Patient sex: M
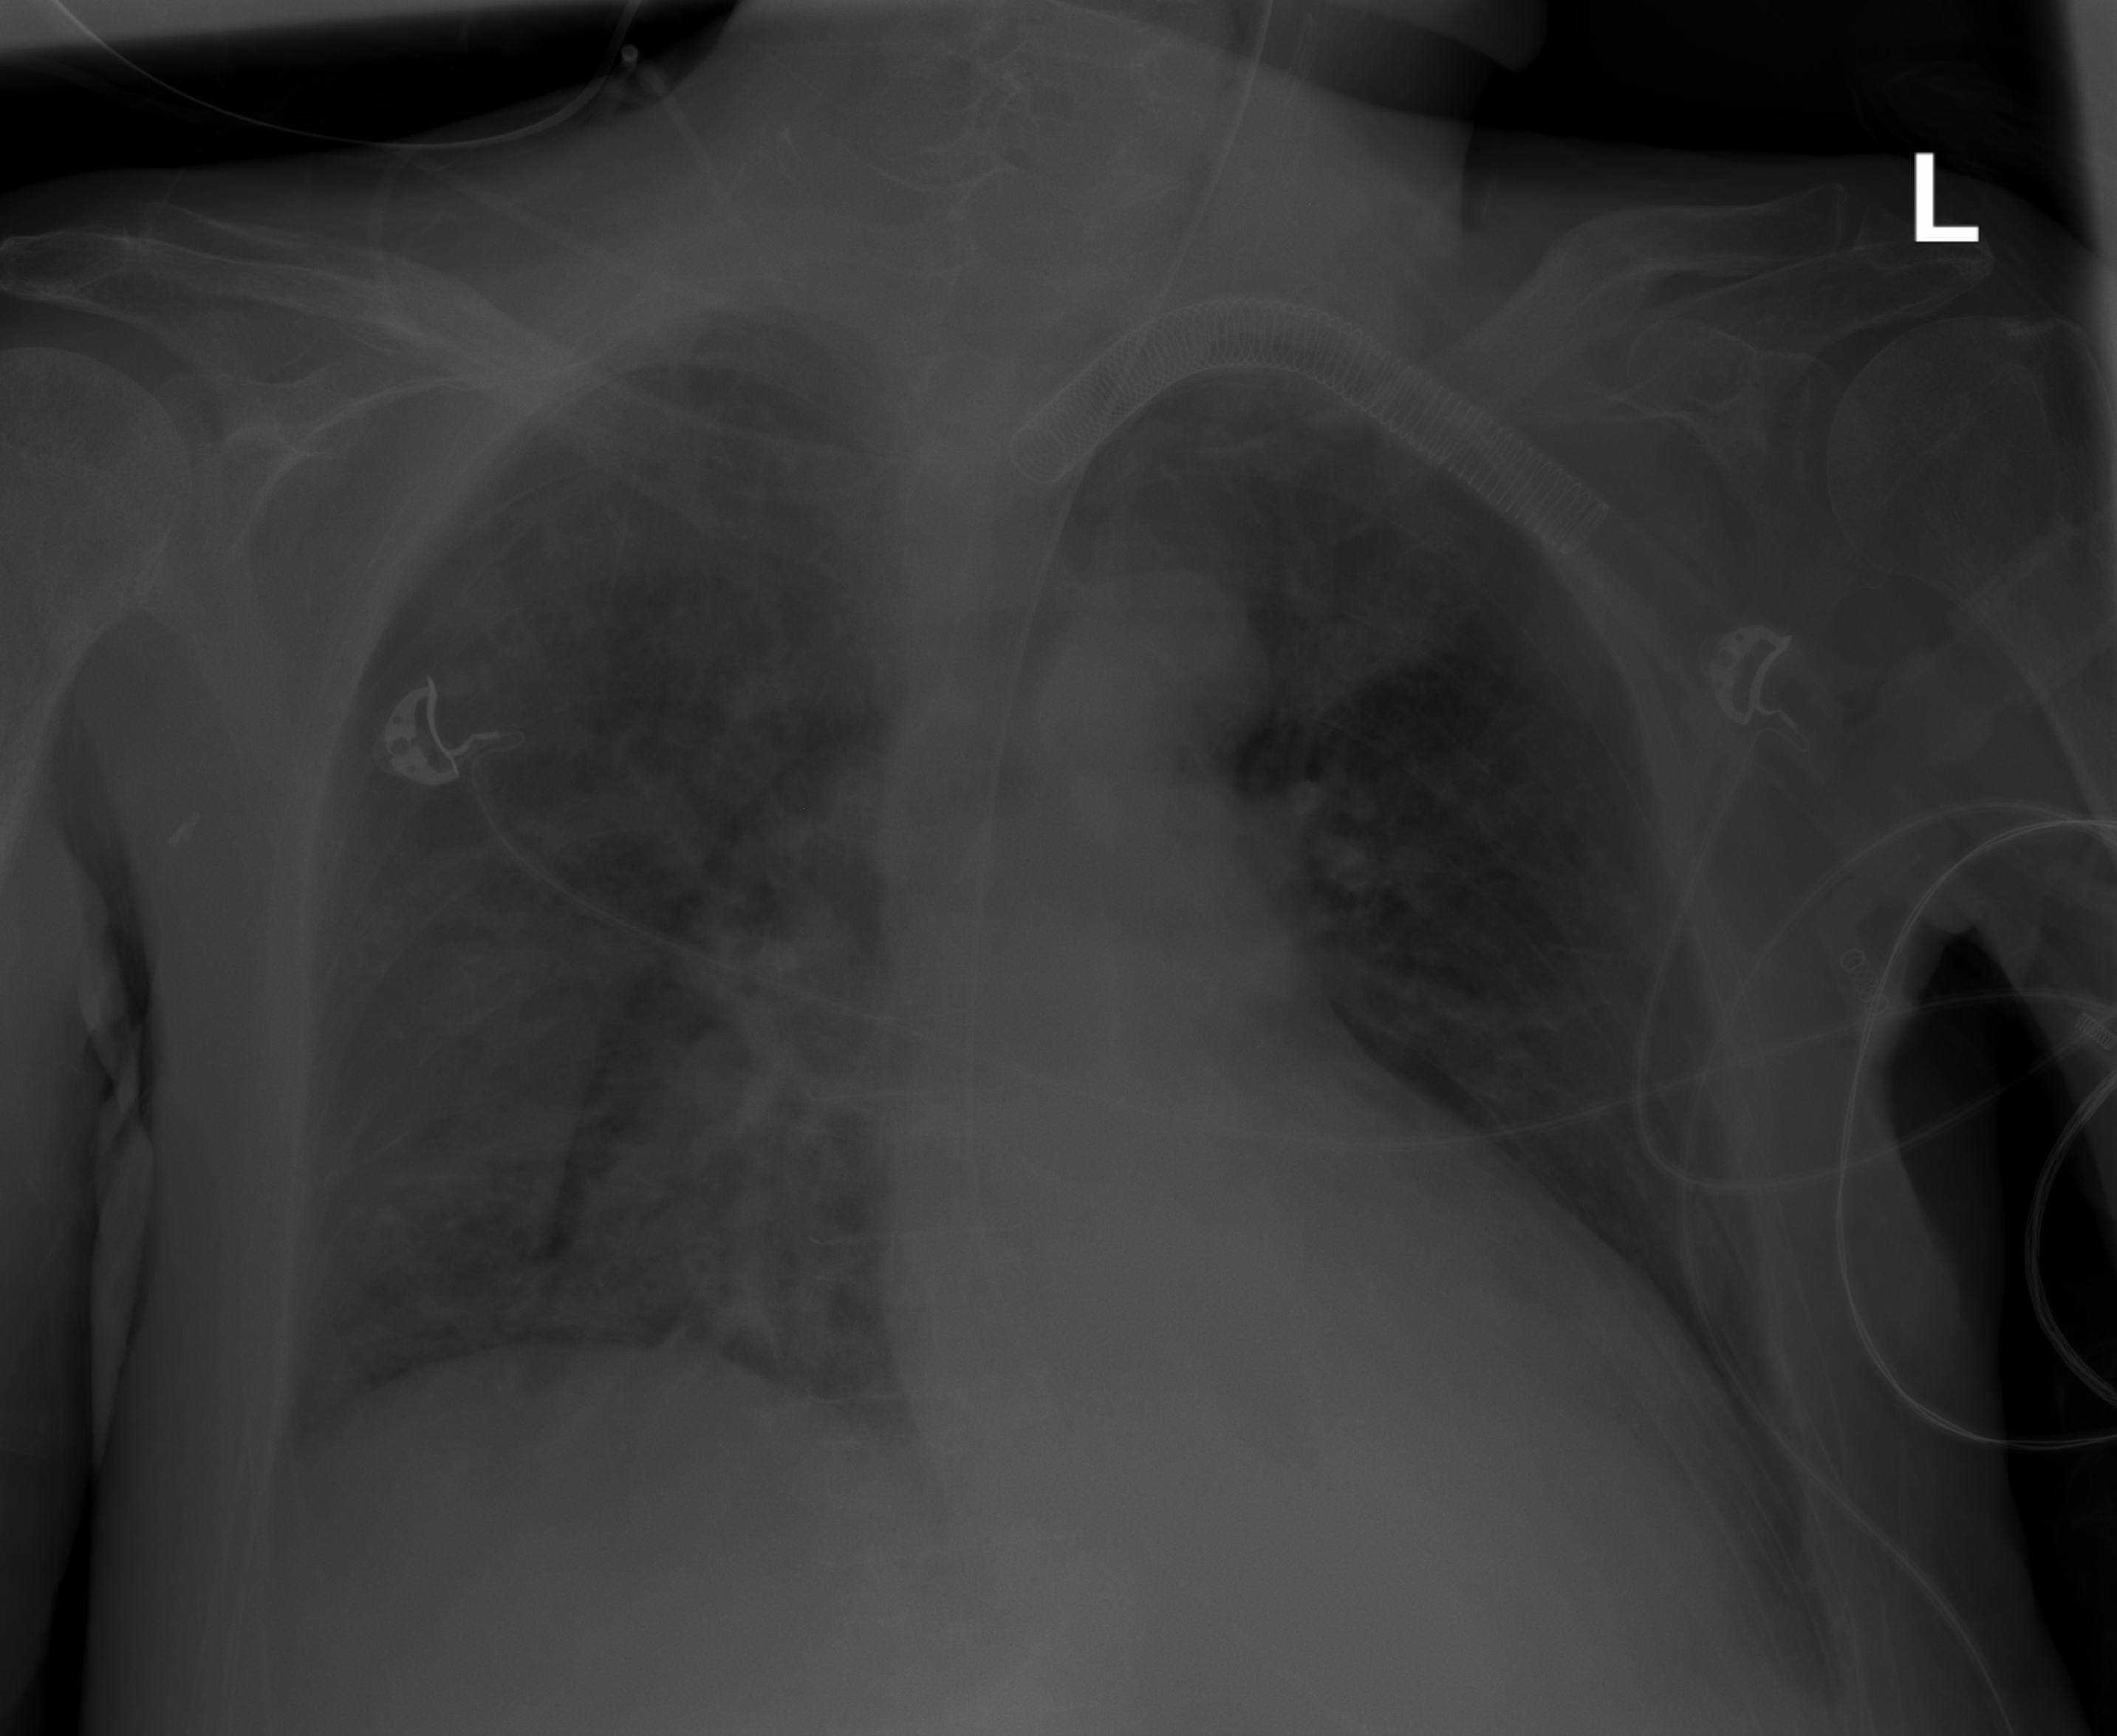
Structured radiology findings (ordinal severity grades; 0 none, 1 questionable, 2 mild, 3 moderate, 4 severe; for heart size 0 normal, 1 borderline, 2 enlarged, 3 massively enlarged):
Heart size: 2
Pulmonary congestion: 2
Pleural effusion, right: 0
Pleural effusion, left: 0
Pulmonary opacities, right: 2
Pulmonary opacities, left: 0
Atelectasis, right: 2
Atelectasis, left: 0